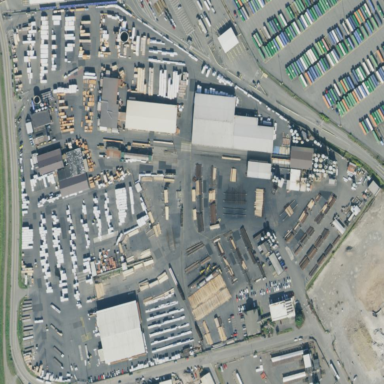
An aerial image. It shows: Industrial area.